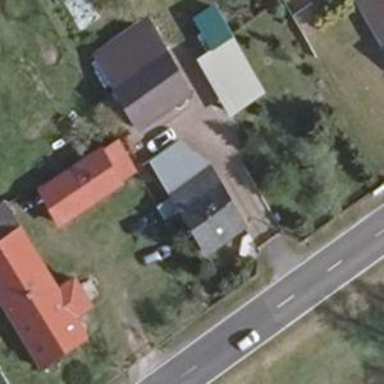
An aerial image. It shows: House with flat grey roof.